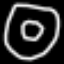
Label: donut